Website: ulta-beauty
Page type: customer-info-address
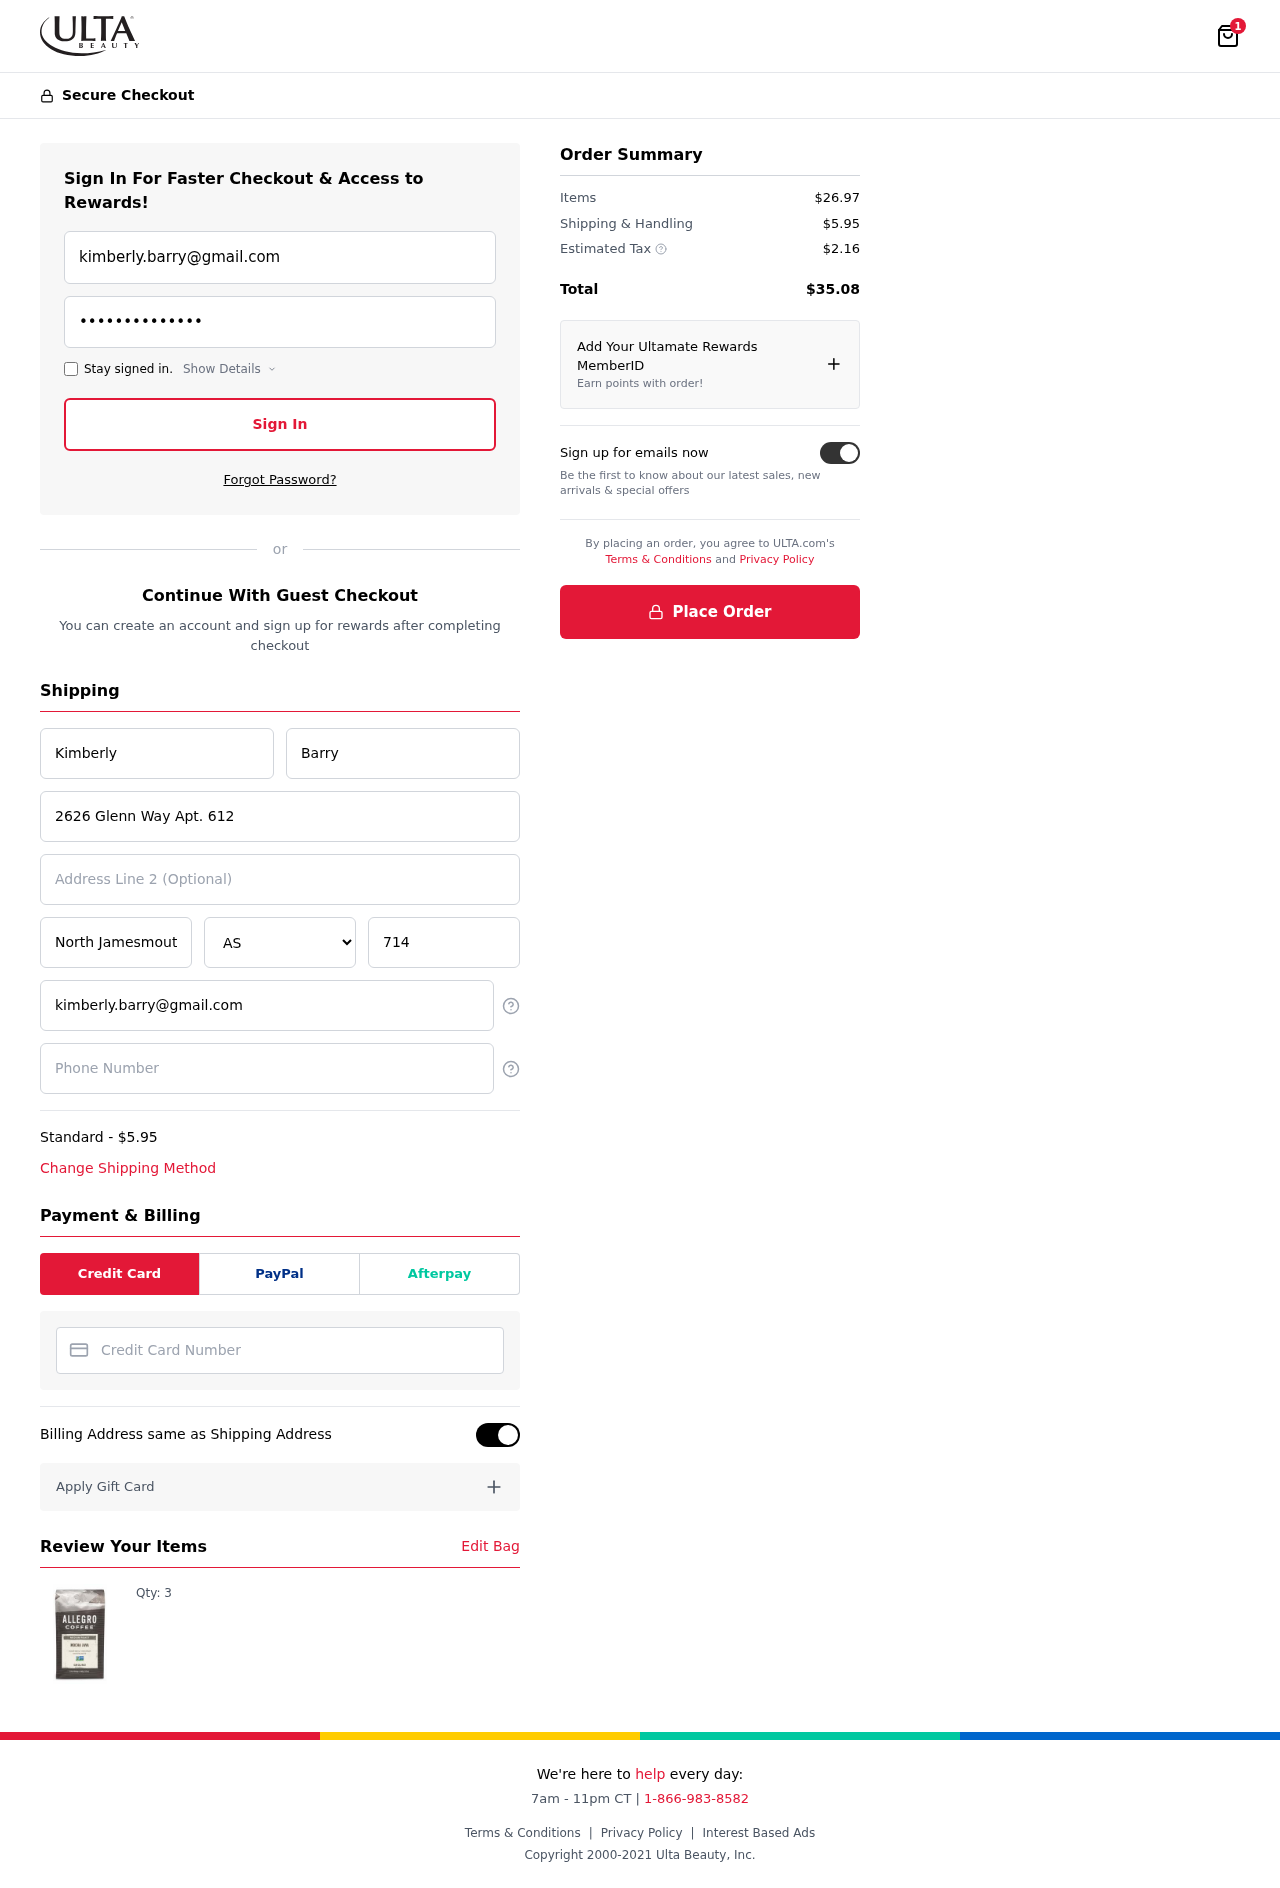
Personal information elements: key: PII_CARD_NUMBER
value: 4666 9742 6192 4446
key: PII_CITY
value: North Jamesmouth
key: PII_EMAIL
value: kimberly.barry@gmail.com
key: PII_FIRSTNAME
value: Kimberly
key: PII_LASTNAME
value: Barry
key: PII_PHONE
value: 9377660916
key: PII_POSTCODE
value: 71463
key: PII_STATE
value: AS
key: PII_STREET
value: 2626 Glenn Way Apt. 612
Product elements: key: PRODUCT1_QUANTITY
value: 3
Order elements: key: ORDER_NUM_ITEMS
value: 1
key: ORDER_SHIPPING_COST
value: $5.95
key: ORDER_ITEMS_TOTAL
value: $26.97
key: ORDER_SHIPPING_COST2
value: $5.95
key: ORDER_TAX
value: $2.16
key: ORDER_TOTAL
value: $35.08